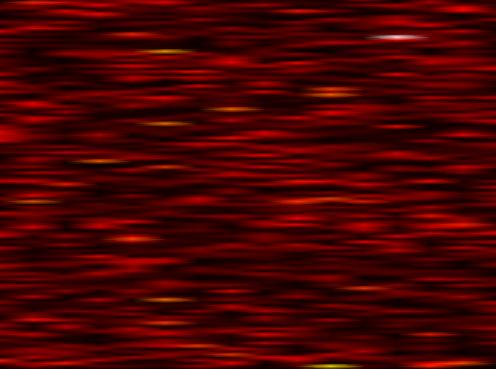
Label: UFMC